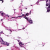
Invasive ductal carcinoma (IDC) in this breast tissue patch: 0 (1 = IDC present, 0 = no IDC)